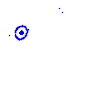
Particle: electron